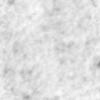
Label: no_change